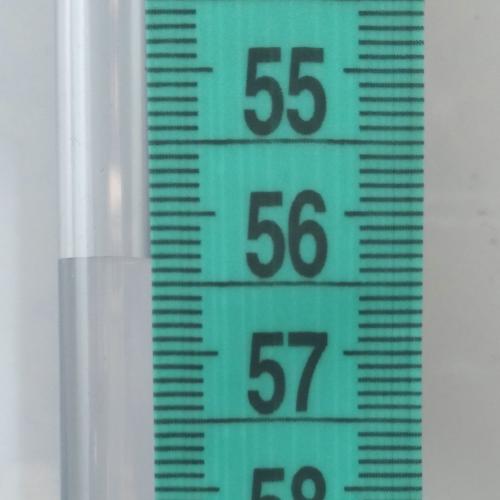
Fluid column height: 56.3 cm